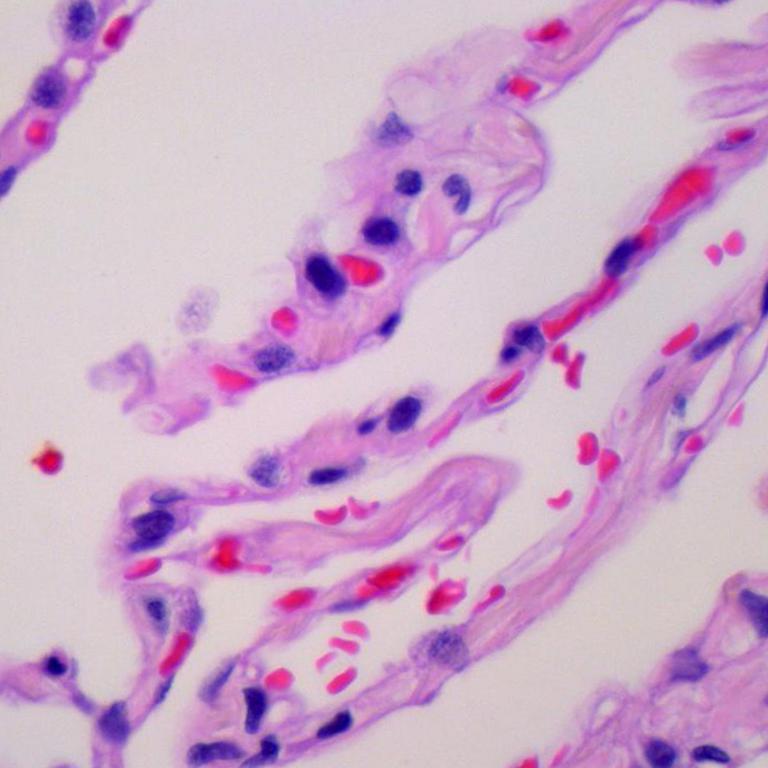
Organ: lung
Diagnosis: benign